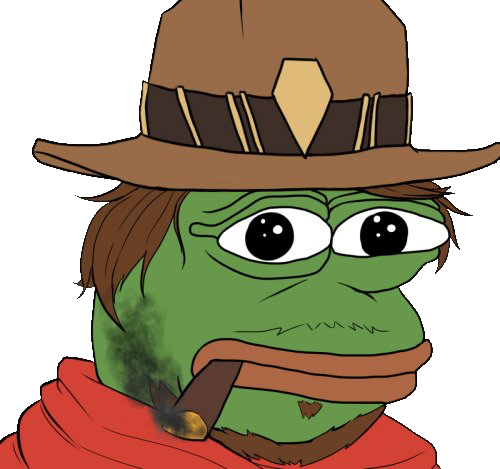
Label: 5_Pepe